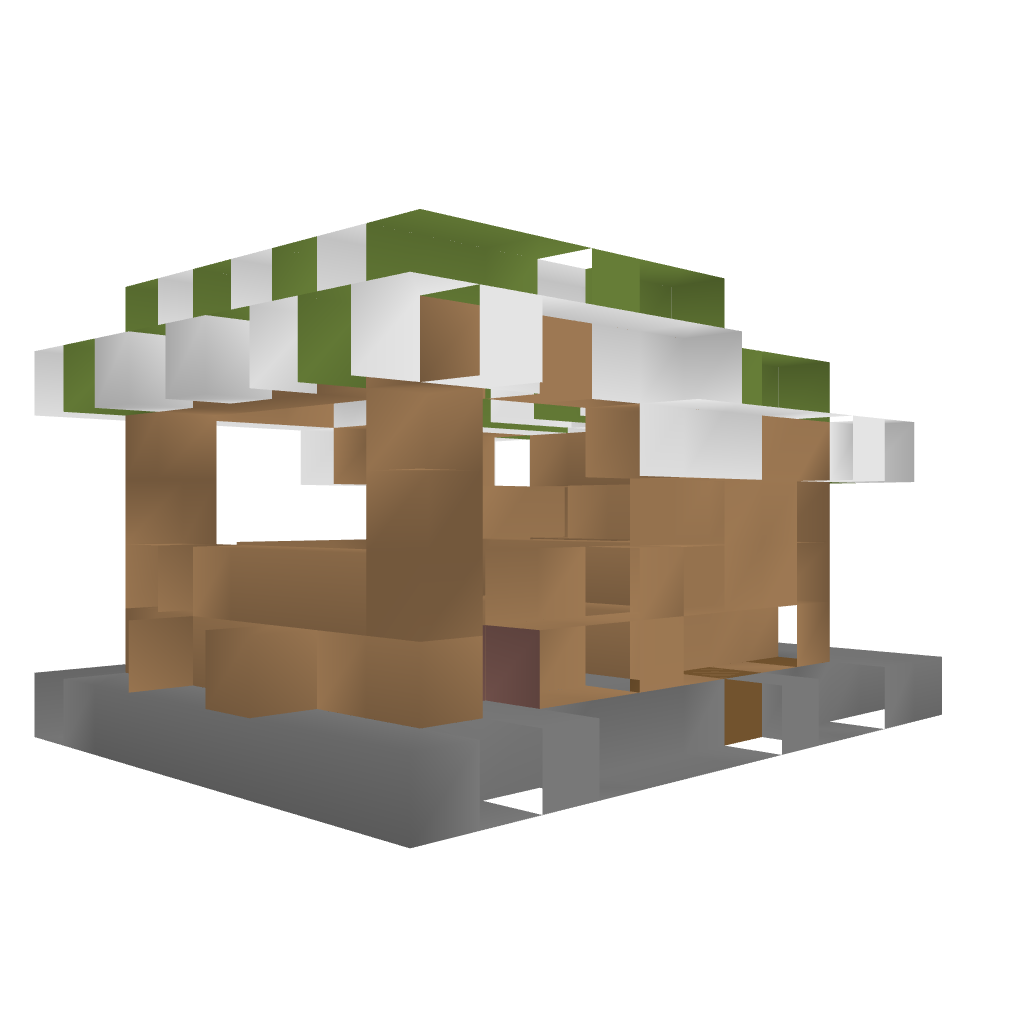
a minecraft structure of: Carnival Games #1 (Knock Down the Bottles) bad low quality